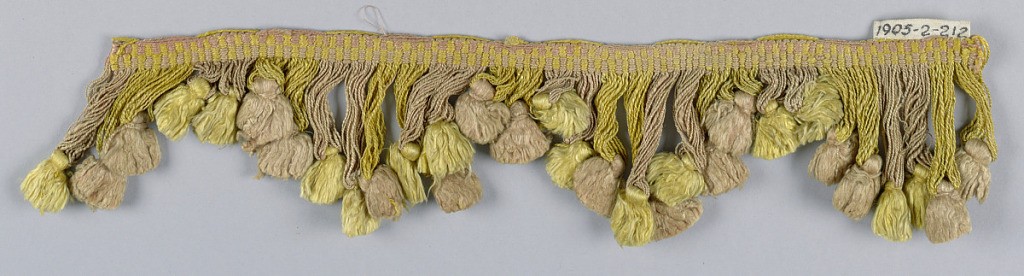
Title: Fringe
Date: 17th century
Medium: silk Technique: plain weave
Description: Pink and yellow fringe with a heading and looped skirt threads graduated to form scallops; each group of threads supporting a tassel of the other color.